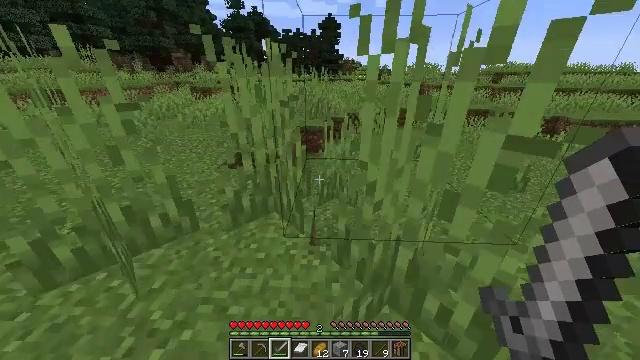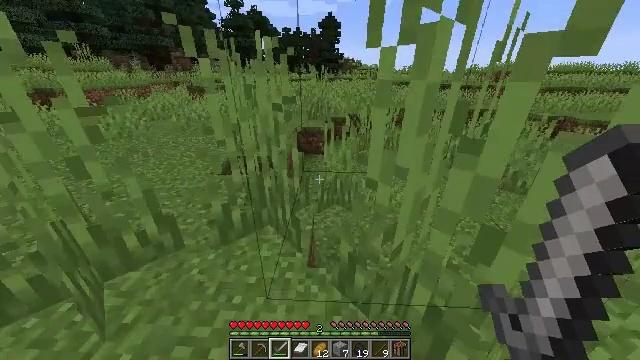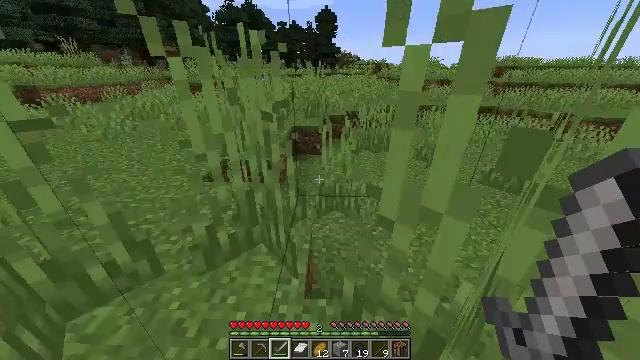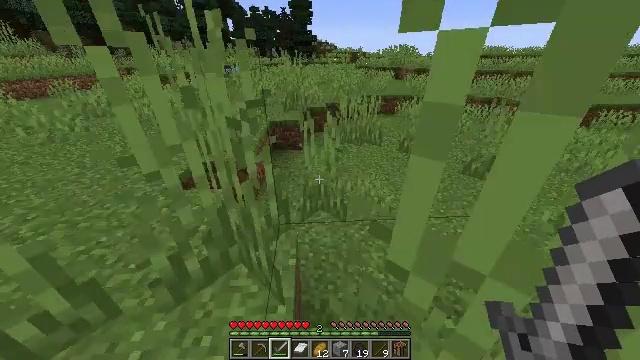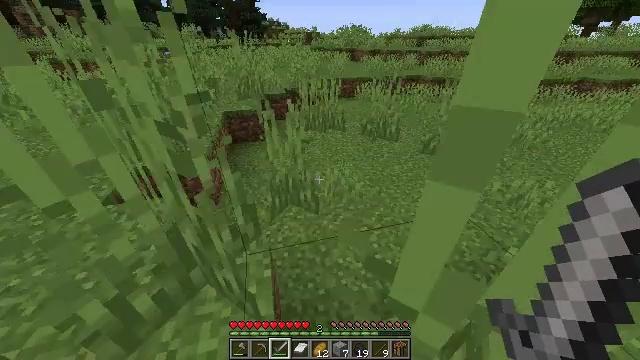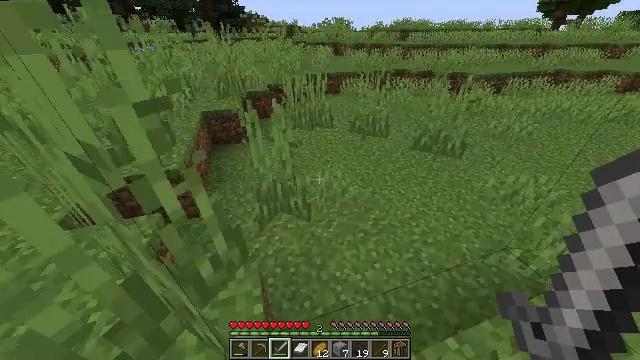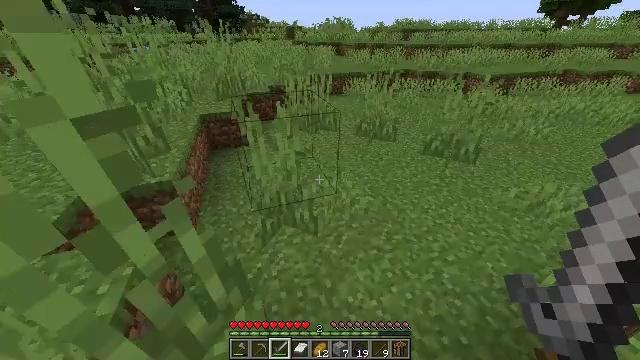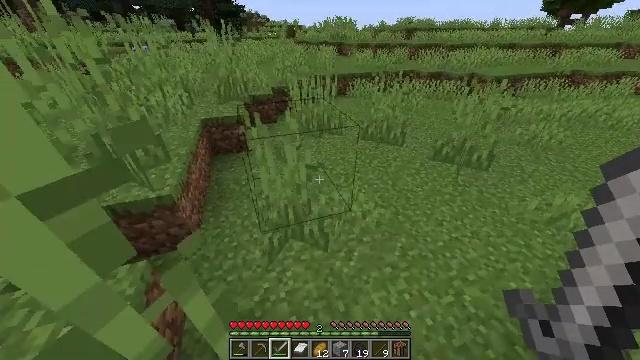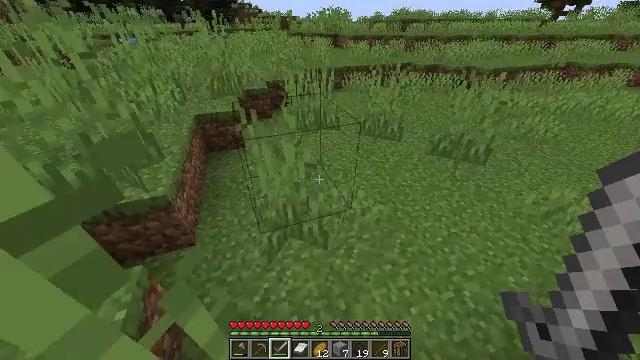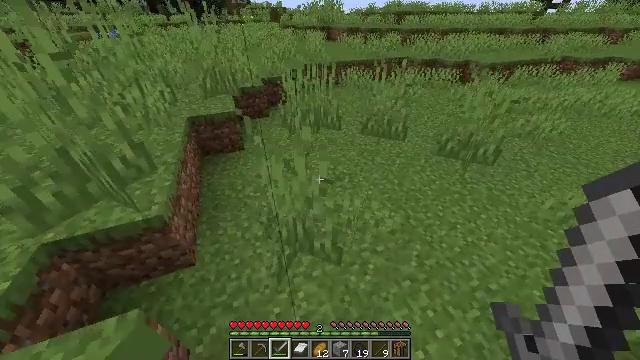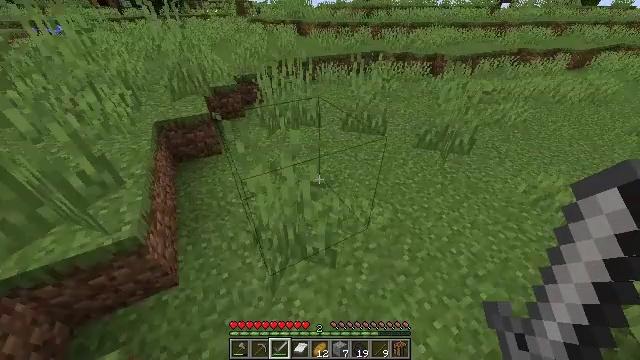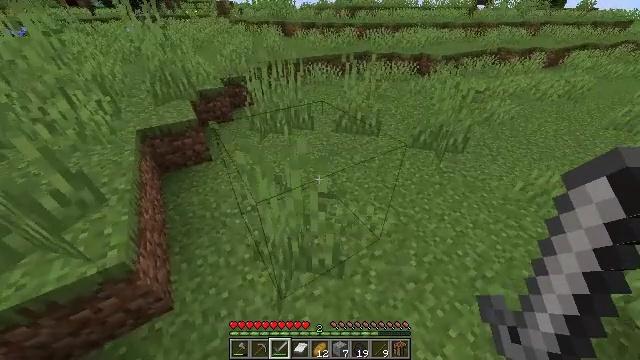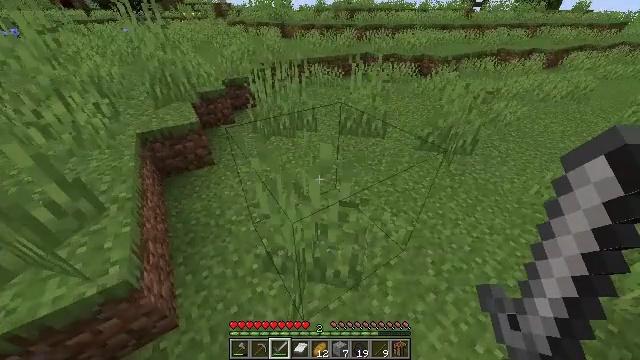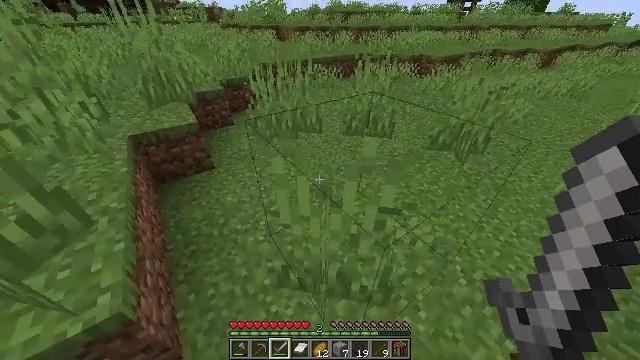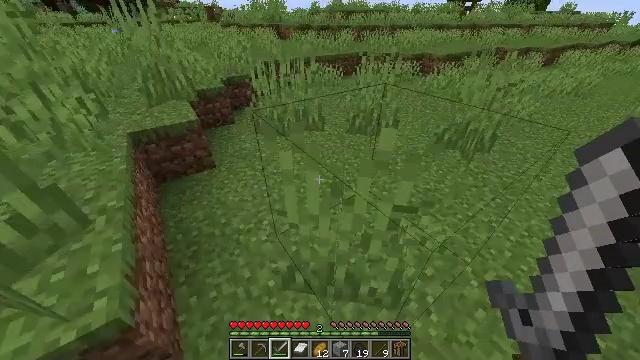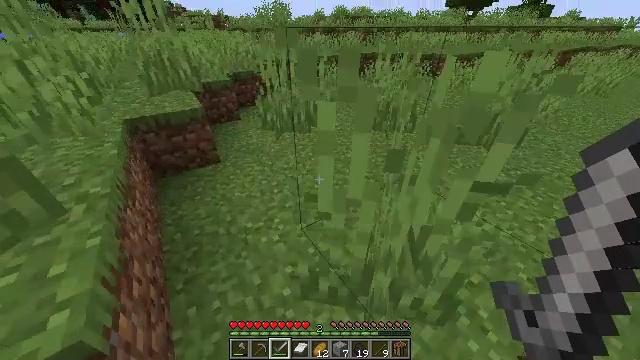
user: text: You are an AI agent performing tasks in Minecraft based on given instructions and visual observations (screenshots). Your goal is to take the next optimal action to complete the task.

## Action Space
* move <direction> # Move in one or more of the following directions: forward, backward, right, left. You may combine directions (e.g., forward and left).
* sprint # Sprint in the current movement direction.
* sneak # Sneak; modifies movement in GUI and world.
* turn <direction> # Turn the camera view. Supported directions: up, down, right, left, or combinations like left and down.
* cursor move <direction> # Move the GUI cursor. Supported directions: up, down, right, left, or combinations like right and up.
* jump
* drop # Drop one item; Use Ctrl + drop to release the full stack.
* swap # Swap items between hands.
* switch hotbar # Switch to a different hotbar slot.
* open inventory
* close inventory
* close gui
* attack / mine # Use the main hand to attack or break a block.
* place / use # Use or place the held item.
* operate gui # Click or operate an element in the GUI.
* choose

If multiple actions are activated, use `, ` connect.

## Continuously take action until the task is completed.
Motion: motion action
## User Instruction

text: Break the cornflower to collect it.
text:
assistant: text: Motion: move forward
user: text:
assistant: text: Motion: move forward
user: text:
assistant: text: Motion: move forward, turn right and down
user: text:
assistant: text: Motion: move forward, turn right and down
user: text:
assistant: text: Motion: move forward, turn right and down
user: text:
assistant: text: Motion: move forward and move left
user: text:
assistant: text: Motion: move forward and move left
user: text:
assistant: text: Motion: move forward and move left, turn right and down
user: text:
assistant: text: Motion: move forward and move left, turn right and down
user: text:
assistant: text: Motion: move forward and move left, turn right and down
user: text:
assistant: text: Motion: move forward and move left, turn right
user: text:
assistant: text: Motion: move forward and move left
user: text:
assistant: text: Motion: move forward and move left, turn right
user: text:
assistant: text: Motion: move forward and move left
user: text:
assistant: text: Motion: move forward and move left, turn up
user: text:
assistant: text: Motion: move forward and move left, turn left and up
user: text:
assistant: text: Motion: move forward and move left, turn left and up
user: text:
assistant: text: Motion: move forward and move left, turn left and up
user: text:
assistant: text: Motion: move forward and move left, turn left
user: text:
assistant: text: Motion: move forward and move left, jump
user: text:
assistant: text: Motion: move forward and move left, jump
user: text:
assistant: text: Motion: move forward and move left, jump
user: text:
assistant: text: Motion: move forward and move left, jump
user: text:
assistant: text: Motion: move forward and move left, turn left and down
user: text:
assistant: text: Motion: move forward and move left, turn left
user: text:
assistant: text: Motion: move forward and move left
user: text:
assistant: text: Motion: move forward and move left
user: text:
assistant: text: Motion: move forward and move left
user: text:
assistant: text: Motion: move forward and move left
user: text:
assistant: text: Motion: move forward and move left